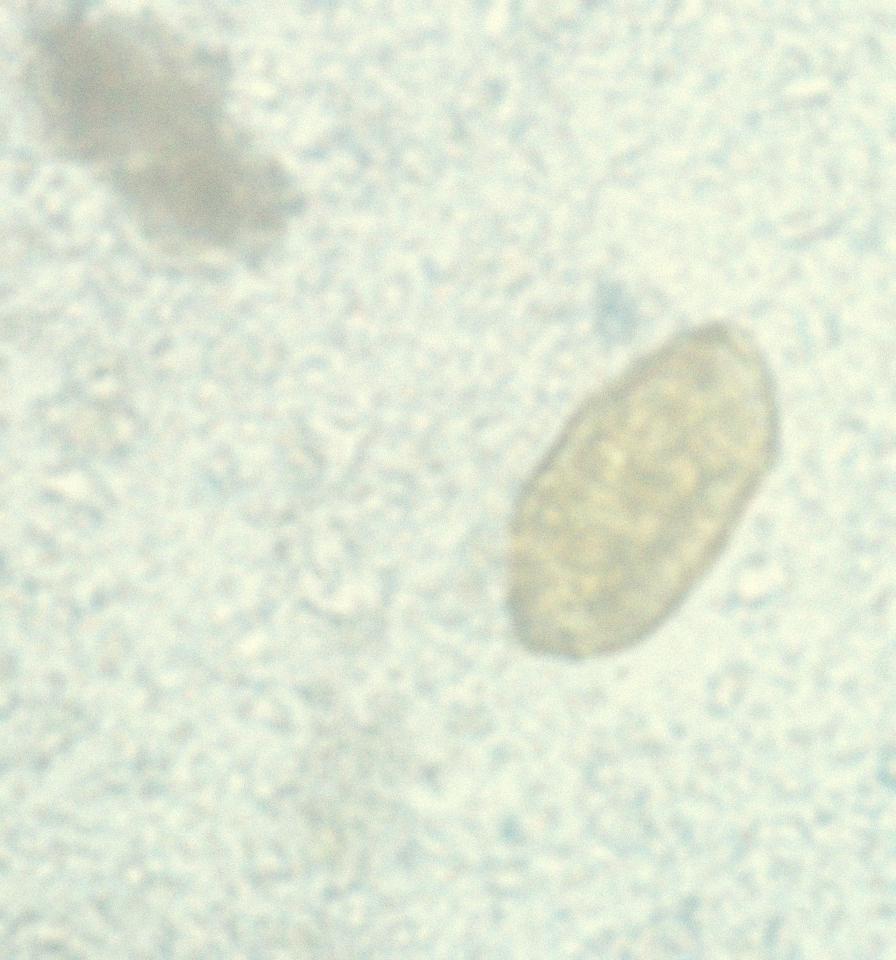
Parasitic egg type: Paragonimus spp